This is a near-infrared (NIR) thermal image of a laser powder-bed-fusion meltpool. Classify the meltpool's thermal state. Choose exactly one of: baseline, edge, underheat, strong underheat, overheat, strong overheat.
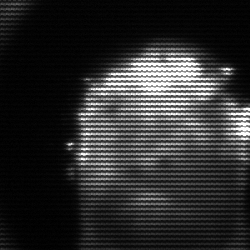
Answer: baseline